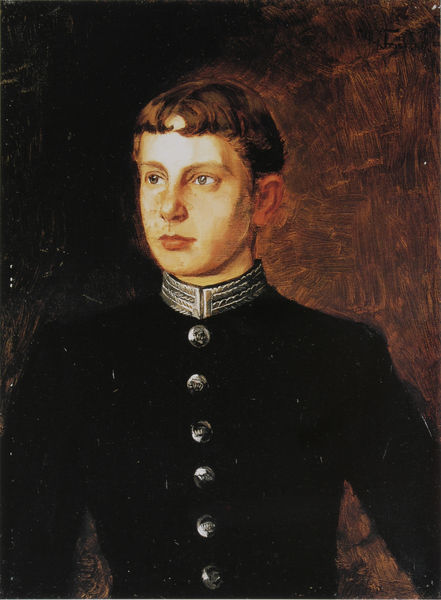
Titel: Graf Haupt zu Pappenheim
Künstler: Heinrich Wilhelm Trübner
Standort: Heidelberg
Institution: Kurpfälzisches Museum der Stadt Heidelberg
Schlagwörter: blau, dunkel, gemälde, haut, kopf, mann, schatten, weiß, grün, impressionismus, ocker, braun, frau, frisur, grau, haar, hell, hintergrund, licht, mund, nase, ohr, schwarz, stirn, vordergrund, ölbild, blick, dame, rot, malerei, rock, anzug, blond, jacke, jung, wand, arm, arme, augen, gesicht, kragen, mensch, samt, silber, ärmel, bild, bildnis, hals, herr, portrait, porträt, öl, haare, halbfigur, mantel, stehend, adel, kind, augenbrauen, bruststück, kinn, knopf, kontrast, lippen, locke, locken, ohren, scheitel, schultern, traurig, oval, deutschland, leiste, düster, farbe, klein, ausdruck, ölgemälde, duktus, ernst, brauen, gestreift, um 1900, metall, glatt, junge, verträumt, ölfarbe, knöpfe, knopfleiste, knabe, links, jugend, militär, uniform, soldat, reihe, offizier, stehkragen, pinselstrich, kurz, tracht, otto, gekämmt, jüngling, junger mann, halbprofil, rasiert, portät, soladt, wams, schatte, antlitz, braunb, brokatbesatz, entschlossen, junger soldat, kadette, kaiserzeit, knopfreihe, neutral, prinz, silberknöpfe, stehbund, viertelprofil, zeichnerisch, zugeknöpft, krage, lenbach, bube, braunhaarig, gerichtet, 19. jahrhundert, 1900, 1880, 1890, 1910, 1914, unteroffizier, sinber